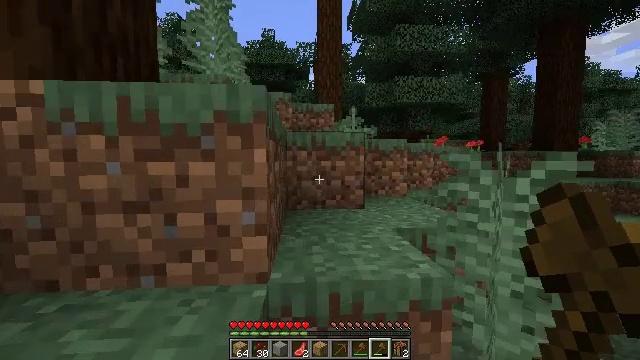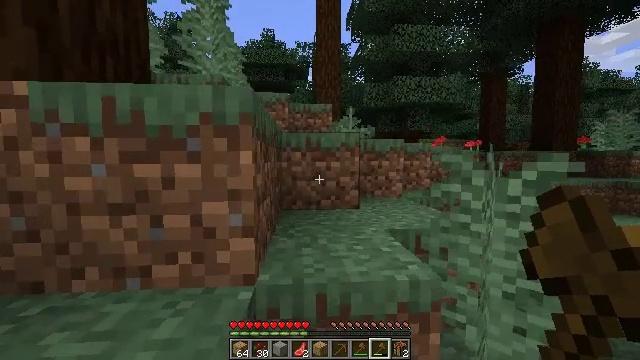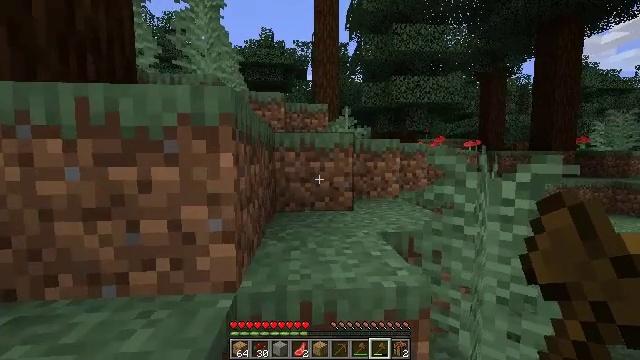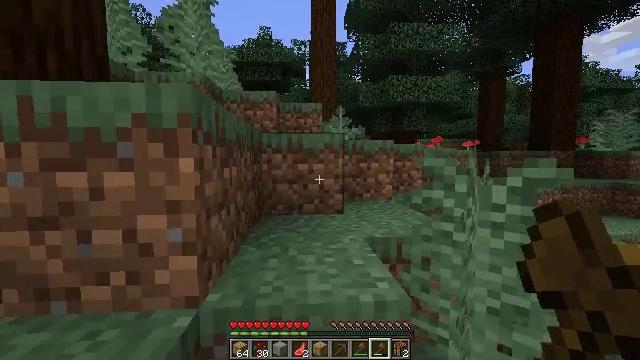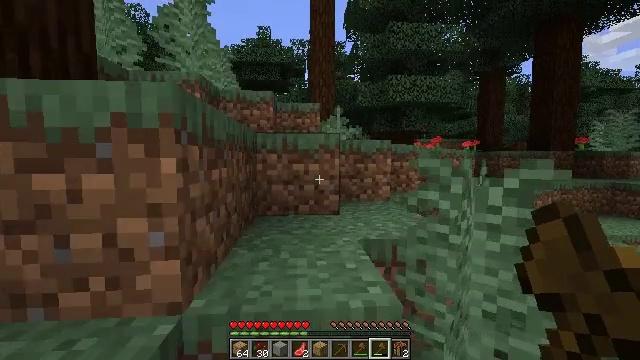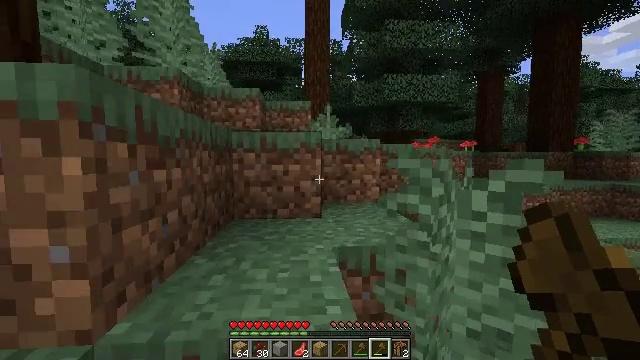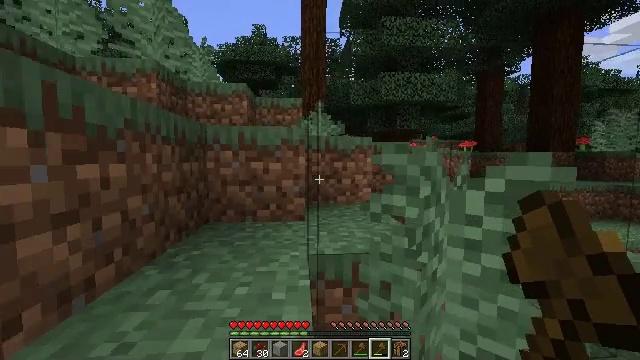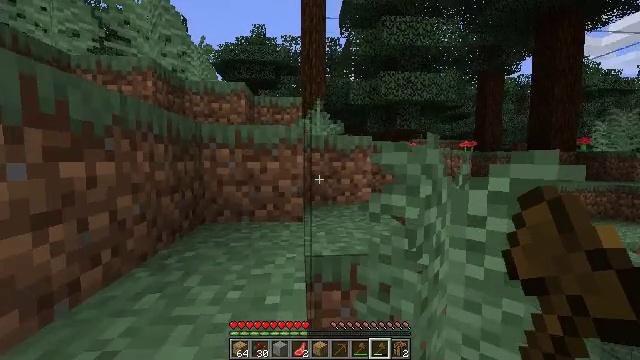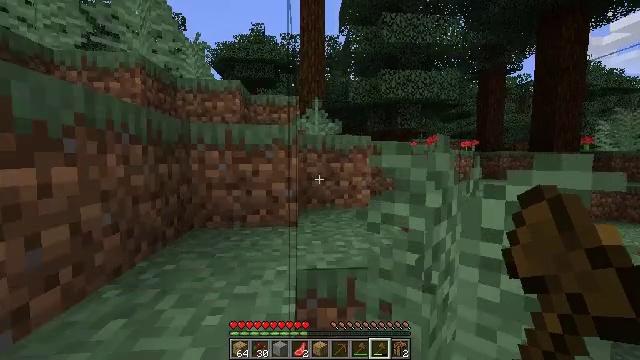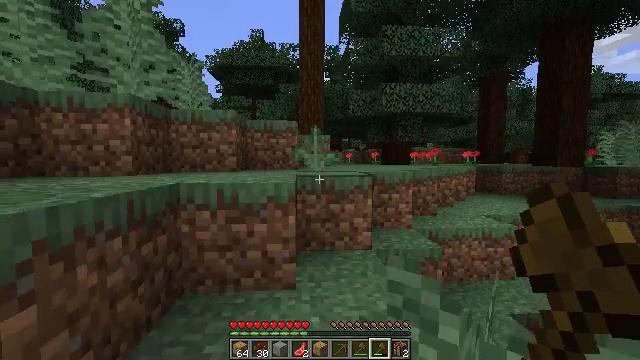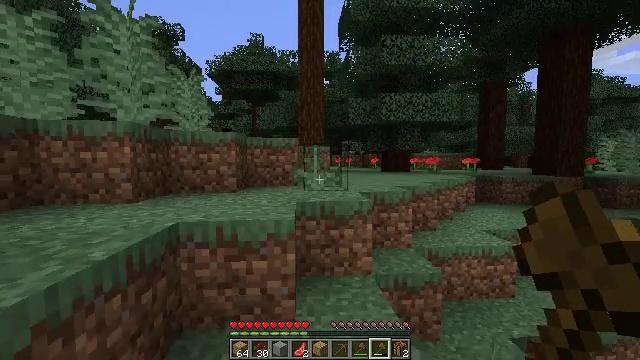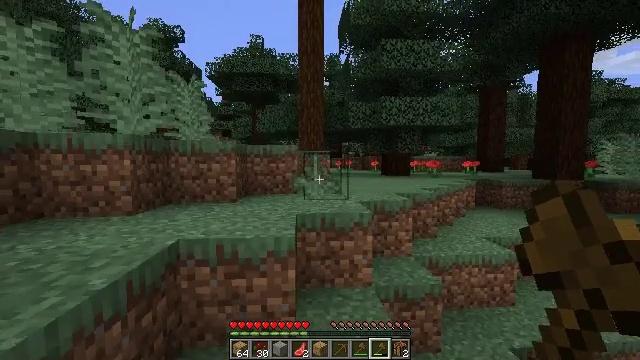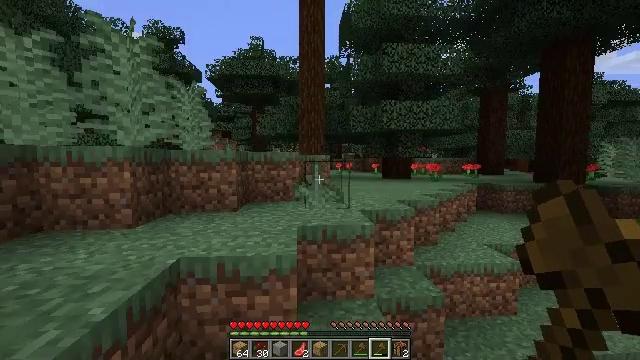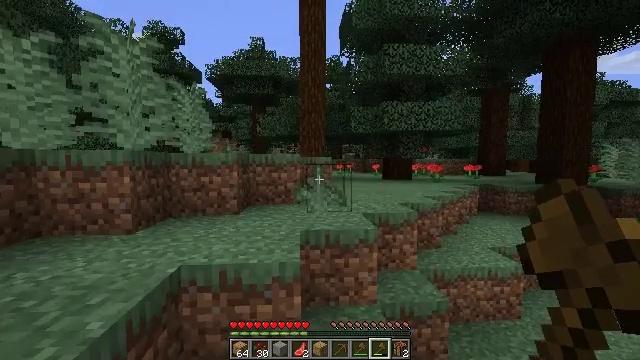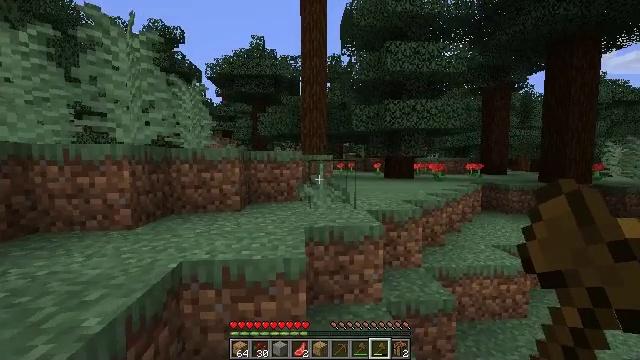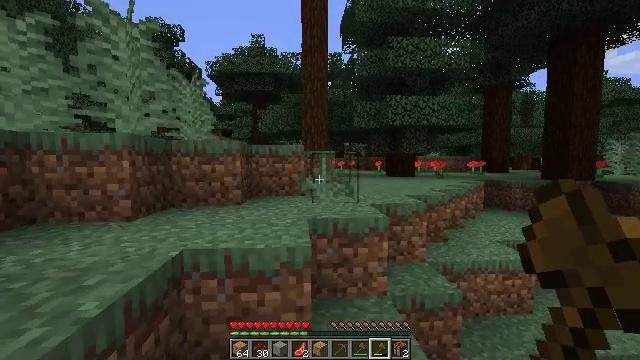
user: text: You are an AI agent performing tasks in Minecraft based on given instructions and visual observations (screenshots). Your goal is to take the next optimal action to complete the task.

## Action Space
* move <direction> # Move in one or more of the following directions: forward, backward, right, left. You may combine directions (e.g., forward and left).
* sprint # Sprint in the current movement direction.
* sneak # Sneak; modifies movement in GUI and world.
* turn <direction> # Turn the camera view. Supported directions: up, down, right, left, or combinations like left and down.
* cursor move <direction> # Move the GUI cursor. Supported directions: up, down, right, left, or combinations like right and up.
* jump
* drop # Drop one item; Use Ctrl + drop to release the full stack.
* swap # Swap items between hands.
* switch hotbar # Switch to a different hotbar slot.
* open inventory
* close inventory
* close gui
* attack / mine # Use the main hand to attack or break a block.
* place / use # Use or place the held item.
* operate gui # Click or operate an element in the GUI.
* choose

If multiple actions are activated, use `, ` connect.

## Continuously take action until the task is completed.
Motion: motion action
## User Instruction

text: Gather materials from the sweet berry bush.
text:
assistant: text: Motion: move forward and move right
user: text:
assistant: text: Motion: move forward and move right
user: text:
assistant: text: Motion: move forward and move right
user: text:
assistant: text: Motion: move forward and move right
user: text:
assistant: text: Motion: move forward and move right
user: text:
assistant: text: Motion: move forward
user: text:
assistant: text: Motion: move forward
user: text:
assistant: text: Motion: move forward, jump
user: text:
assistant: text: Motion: move forward, jump
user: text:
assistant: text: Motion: move forward and move left, jump
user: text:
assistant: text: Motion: move forward and move left, jump
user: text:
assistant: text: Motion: move forward and move left, jump
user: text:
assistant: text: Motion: move forward and move left
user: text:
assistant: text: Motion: move forward and move left
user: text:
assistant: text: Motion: move forward and move left
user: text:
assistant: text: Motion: move forward and move left
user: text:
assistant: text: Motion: move forward and move left
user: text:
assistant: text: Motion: move forward and move left
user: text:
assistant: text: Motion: move forward
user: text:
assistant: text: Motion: move forward
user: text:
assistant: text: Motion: move forward
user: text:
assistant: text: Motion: move forward
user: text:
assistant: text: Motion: move forward, jump
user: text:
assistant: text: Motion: move forward, jump
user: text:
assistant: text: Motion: move forward, jump
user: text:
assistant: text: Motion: move forward, jump
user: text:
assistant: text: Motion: move forward, jump
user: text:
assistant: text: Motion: move forward, turn left
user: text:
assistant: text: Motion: move forward, turn left
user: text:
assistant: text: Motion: move forward, turn left